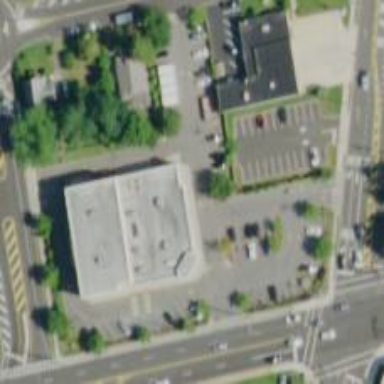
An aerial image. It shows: Pharmacy providing healthcare services.